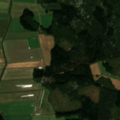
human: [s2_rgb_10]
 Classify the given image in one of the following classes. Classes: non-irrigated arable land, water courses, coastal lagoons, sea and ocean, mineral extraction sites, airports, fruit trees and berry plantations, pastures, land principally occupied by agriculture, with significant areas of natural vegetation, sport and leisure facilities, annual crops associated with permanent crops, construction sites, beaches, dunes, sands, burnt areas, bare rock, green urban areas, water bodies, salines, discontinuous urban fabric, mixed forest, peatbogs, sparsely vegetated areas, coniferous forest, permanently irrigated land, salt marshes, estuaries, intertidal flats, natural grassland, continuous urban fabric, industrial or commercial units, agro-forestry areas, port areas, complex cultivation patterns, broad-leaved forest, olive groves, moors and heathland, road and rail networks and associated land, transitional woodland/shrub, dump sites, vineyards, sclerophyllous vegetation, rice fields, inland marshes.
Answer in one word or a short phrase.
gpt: non-irrigated arable land, land principally occupied by agriculture, with significant areas of natural vegetation, coniferous forest, mixed forest